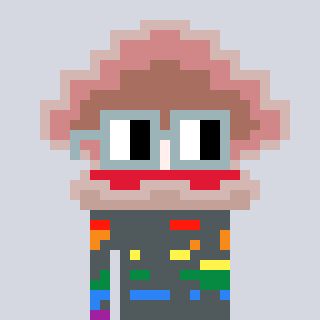
a pixel art character with square dark gray glasses, a oyster-shaped head and a magenta-colored body on a cool background